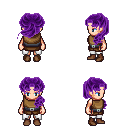
a pixel art fantasy rpg character, female body template, human, light skin, leather chest armor, white pants, purple princess hairstyle, brown shoes, four views (front, back, left, right), 2x2 character sprite sheet, small pixel art, hard edges, no anti-aliasing